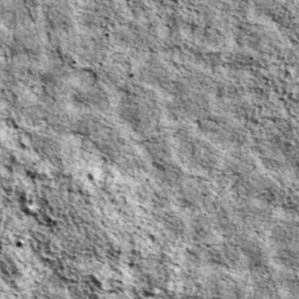
Label: non_frost